Field crop: tomato
Growth stage: 1
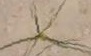
Species: cyperus